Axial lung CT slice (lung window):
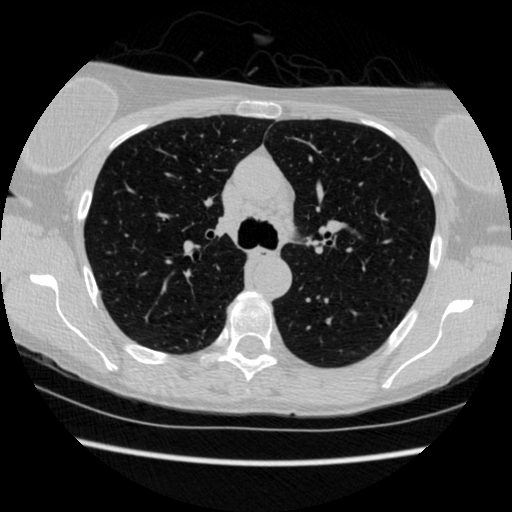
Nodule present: no